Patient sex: F
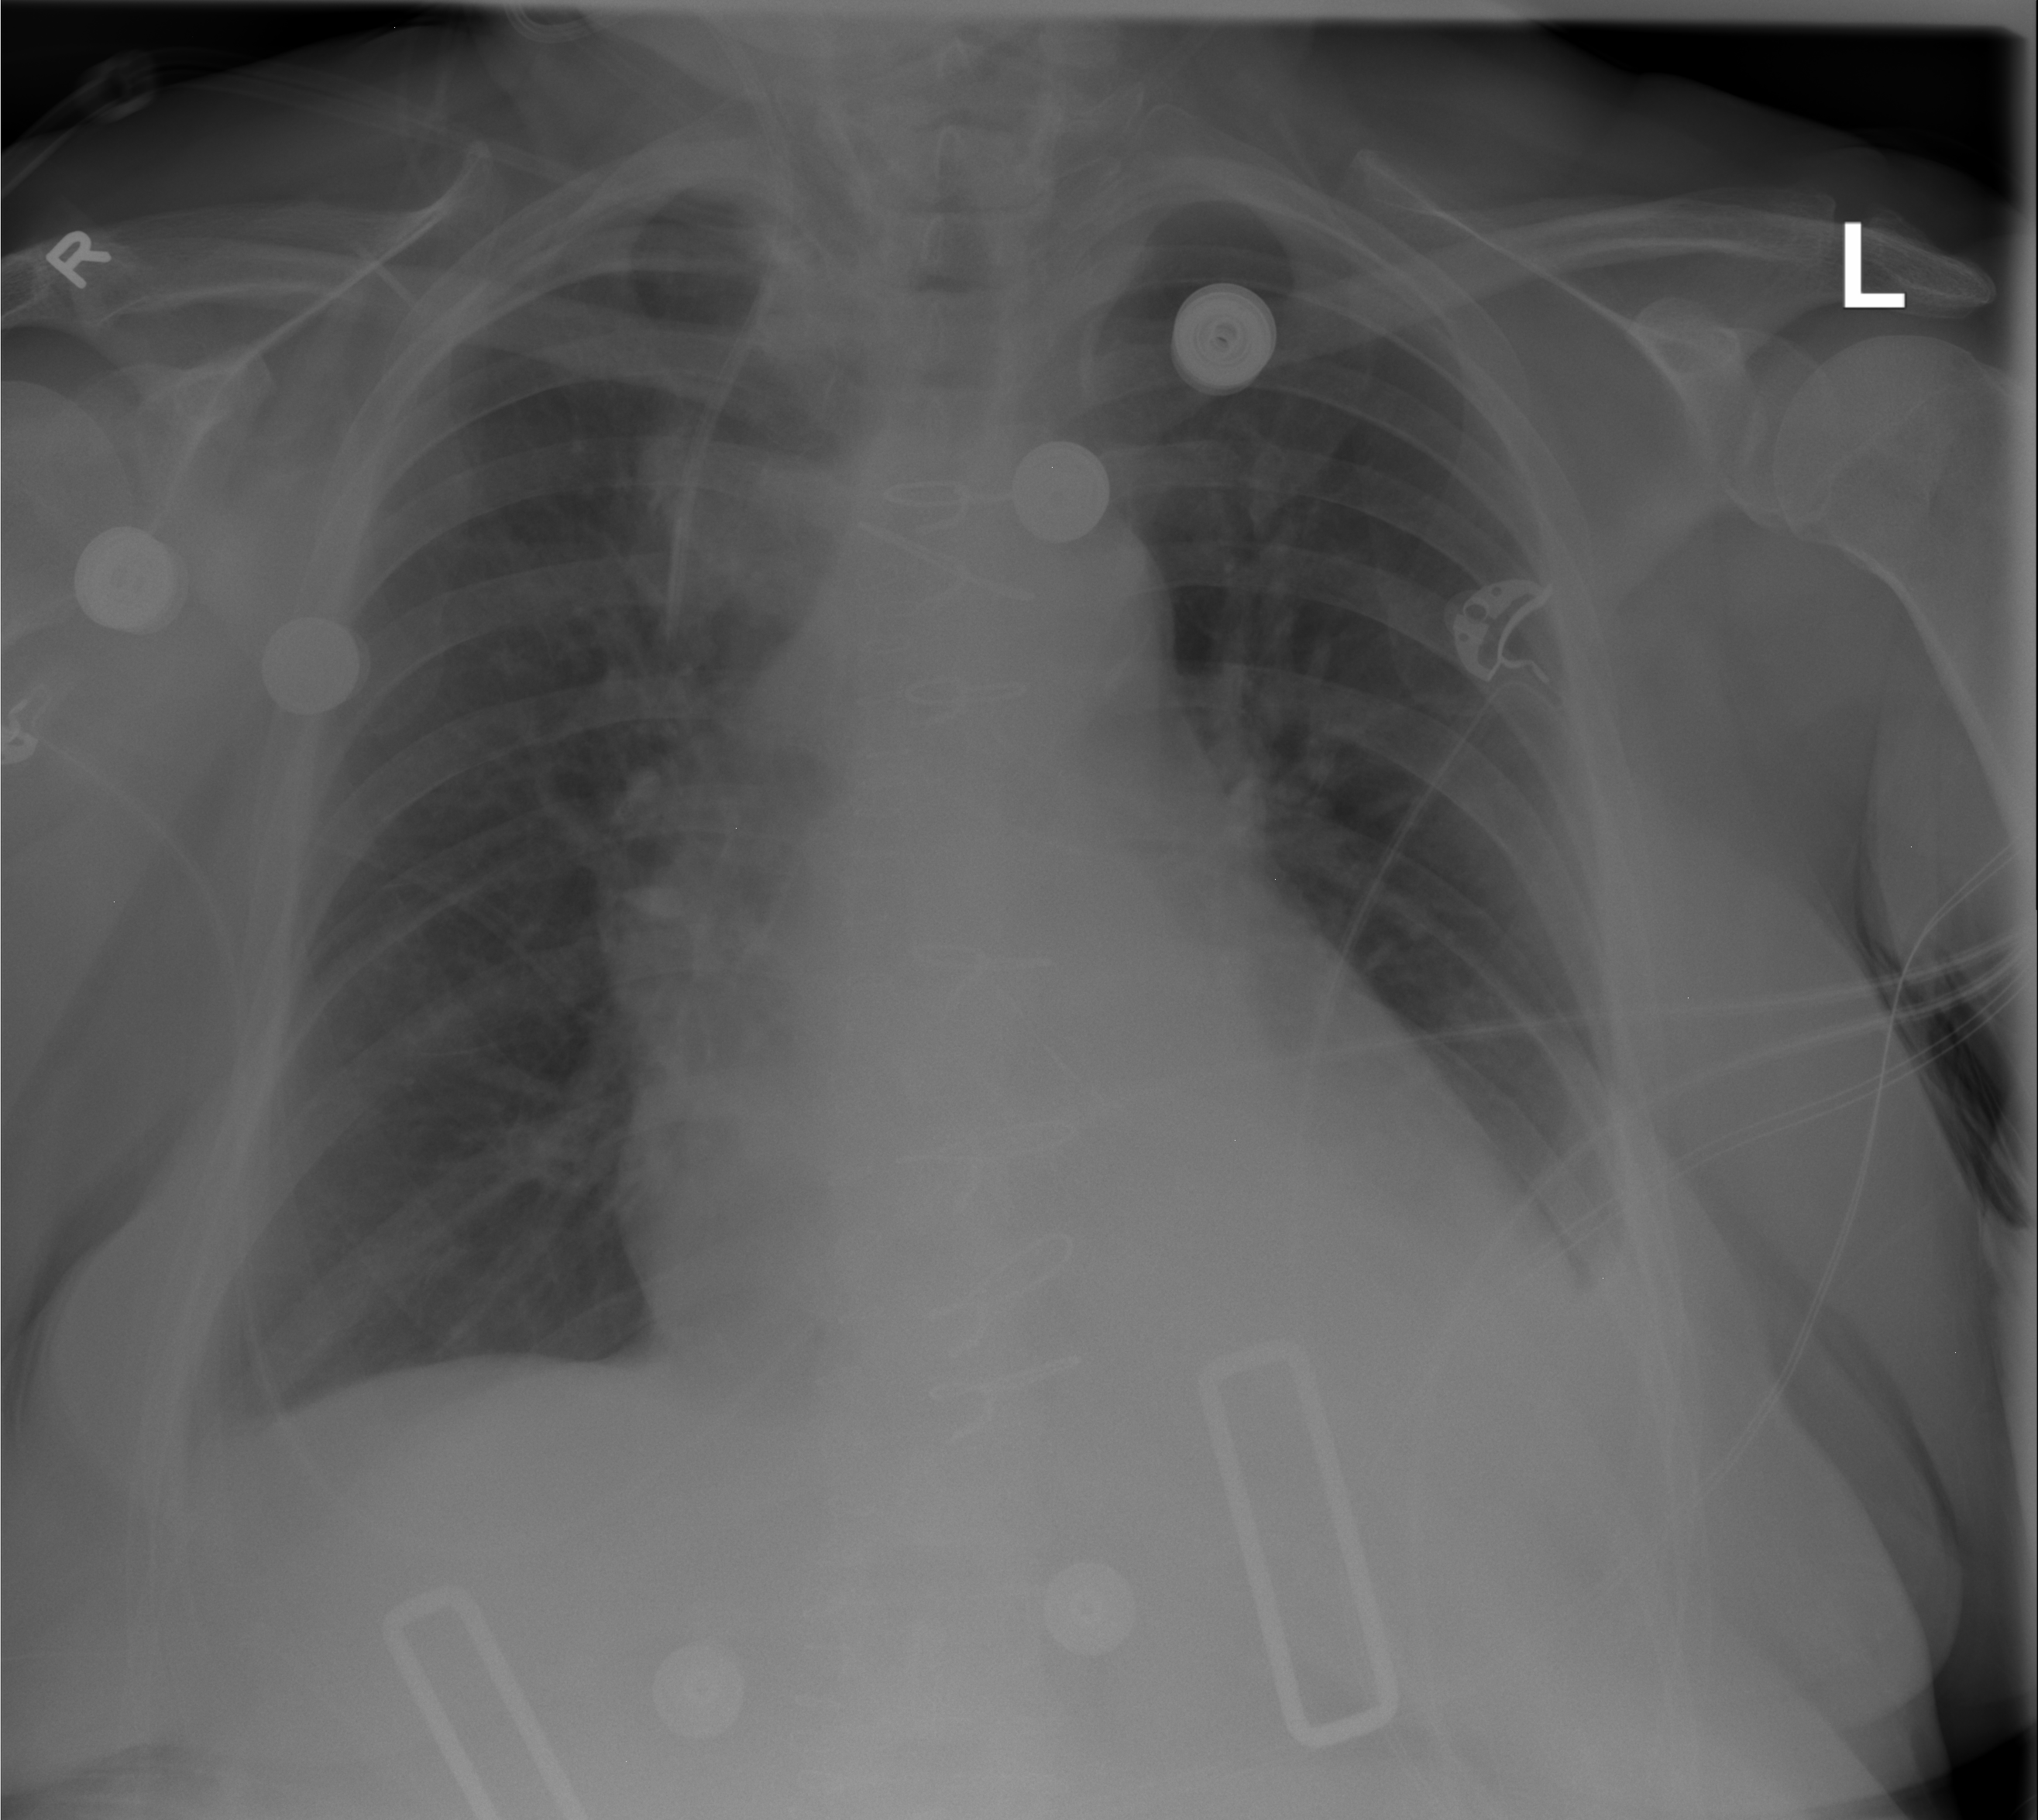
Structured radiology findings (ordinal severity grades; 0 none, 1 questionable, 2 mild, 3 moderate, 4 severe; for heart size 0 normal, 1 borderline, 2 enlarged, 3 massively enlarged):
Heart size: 1
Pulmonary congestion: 2
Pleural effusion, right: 2
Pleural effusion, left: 2
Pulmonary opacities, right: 0
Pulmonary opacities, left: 0
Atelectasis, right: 0
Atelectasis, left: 2